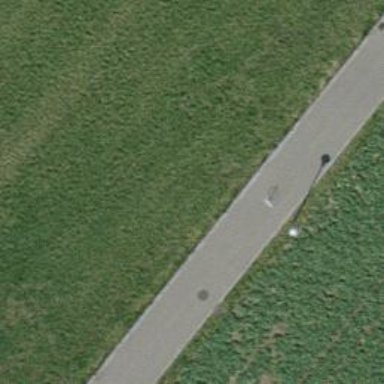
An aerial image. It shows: Bollard barrier.